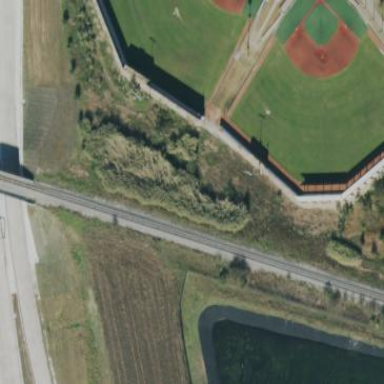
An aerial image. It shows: Baseball pitch for leisure land activities.